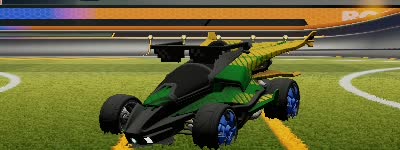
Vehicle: aftershock